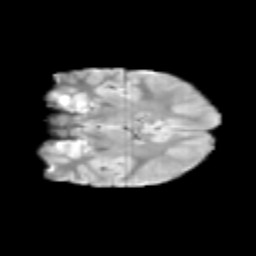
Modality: T2w
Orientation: coronal
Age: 9
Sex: female
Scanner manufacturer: siemens
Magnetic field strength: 3 T
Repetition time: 3.8 s
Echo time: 0.07 s